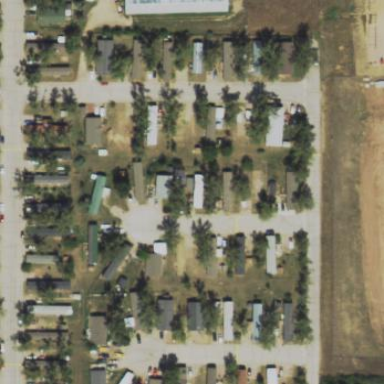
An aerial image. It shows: Residential area designated as trailer park.